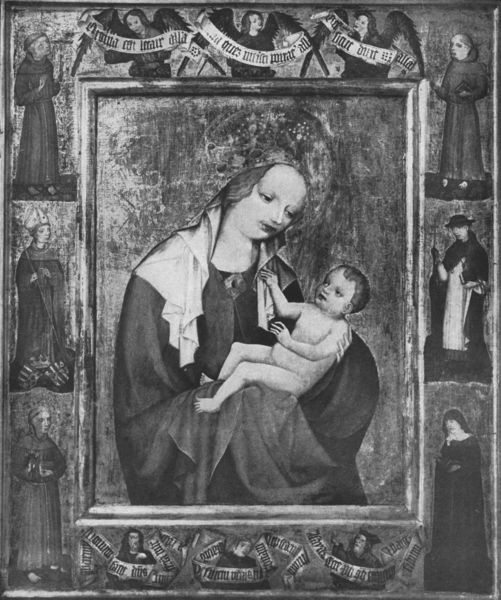
Titel: Madonna mit dem Kinde aus Cesky Krumlov
Institution: Prag, Nationalgalerie
Schlagwörter: akt, gemälde, hand, nackt, brust, grau, holz, hut, mund, schleier, tuch, arme, haarschmuck, halten, rahmen, öl, kirche, gold, haare, mantel, kind, brosche, krone, engel, schrift, stab, baby, rand, banner, bischof, tafel, inschrift, kreuz, religion, schwarzweiss, scharz, nonne, photo, heiligenschein, nimbus, gotisch, christus, jesus, mittelalter, priester, religiös, mönch, franziskus, geistliche, mitra, mönche, heilige, begrüßung, maria, madonna, christentum, haartracht, gottesmutter, tonsur, latein, schriftband, madonna mit kind, christuskind, spruchbänder, tafelmalerei, madona, jasus, schwarz#, weiuss, handf, monne, sccchriftband, maria jesus kind, mantel schwarzweiss